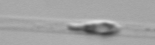
Label: Dactyliosolen_blavyanus